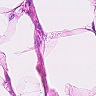
Metastatic tissue present: no